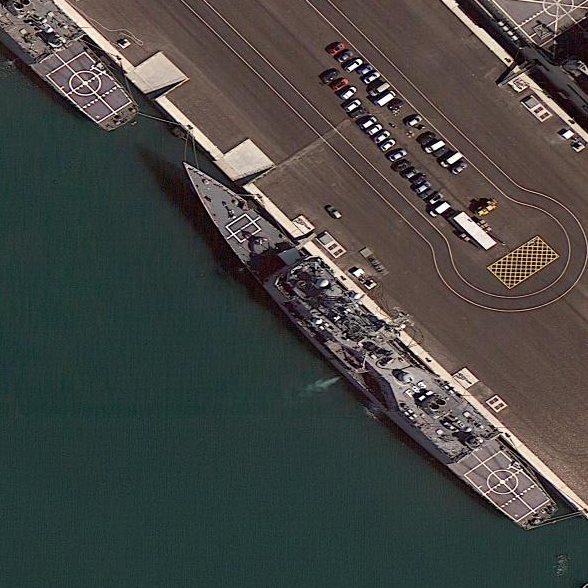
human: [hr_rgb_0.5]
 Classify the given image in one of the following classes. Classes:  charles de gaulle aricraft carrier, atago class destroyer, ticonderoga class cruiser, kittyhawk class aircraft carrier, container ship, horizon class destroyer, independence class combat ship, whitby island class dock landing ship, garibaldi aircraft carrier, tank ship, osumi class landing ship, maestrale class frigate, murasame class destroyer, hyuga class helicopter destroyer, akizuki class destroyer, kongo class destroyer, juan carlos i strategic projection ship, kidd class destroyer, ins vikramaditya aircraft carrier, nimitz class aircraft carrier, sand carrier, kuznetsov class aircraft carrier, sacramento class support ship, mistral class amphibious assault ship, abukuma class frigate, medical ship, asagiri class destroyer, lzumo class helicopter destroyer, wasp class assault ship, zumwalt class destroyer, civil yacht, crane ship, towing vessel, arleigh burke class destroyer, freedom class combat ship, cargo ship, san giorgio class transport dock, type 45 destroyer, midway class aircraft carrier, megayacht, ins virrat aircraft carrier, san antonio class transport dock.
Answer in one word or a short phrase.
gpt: Ticonderoga class cruiser